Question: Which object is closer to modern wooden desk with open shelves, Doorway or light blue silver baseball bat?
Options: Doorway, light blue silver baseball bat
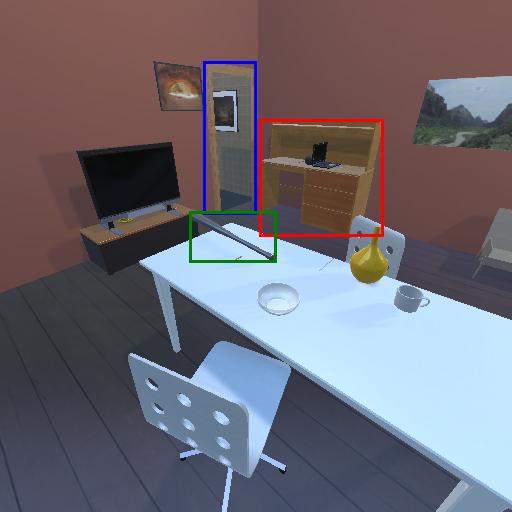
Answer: Doorway